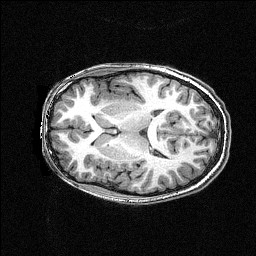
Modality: T1w
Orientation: axial
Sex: female
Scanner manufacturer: siemens
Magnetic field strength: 3 T
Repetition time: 2.3 s
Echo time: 0.00336 s